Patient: sex F, age 56
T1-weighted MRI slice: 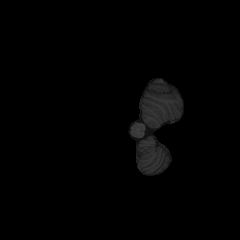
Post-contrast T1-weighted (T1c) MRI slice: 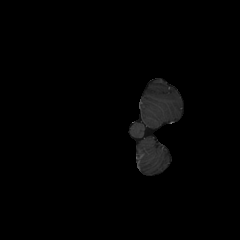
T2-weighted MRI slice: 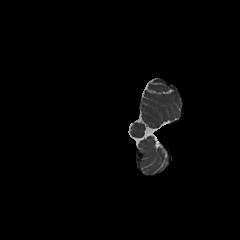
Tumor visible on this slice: no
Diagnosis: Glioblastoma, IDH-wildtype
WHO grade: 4